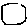
Label: hexagon